Interaction volume radius: 5 \u00c5
Interaction volume height: 30 \u00c5
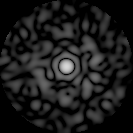
Disorder parameter: 0.8751